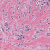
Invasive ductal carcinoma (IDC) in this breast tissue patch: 1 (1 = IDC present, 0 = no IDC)